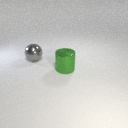
large gray metal sphere to the left of large green metal cylinder